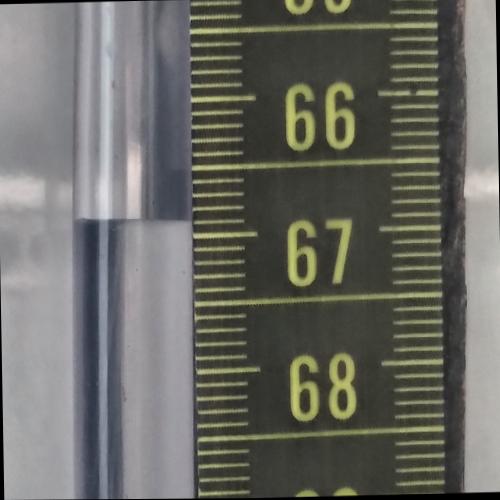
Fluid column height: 66.9 cm